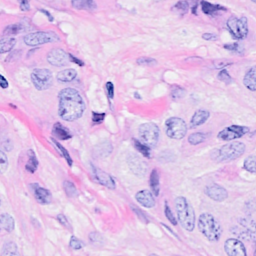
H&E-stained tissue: Breast